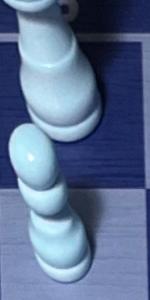
Label: Pawn_White